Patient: sex M, age 61
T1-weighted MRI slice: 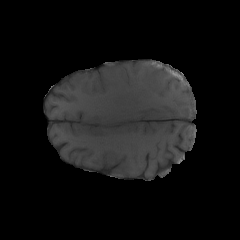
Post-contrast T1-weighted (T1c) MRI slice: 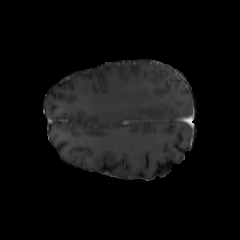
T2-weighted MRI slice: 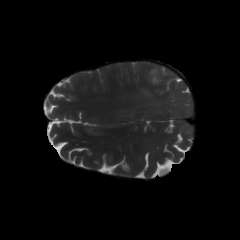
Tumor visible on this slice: yes
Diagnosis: Glioblastoma, IDH-wildtype
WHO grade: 4